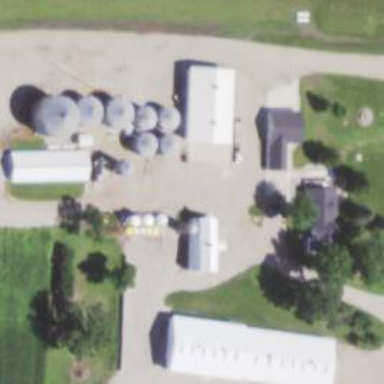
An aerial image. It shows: Silo.